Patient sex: M
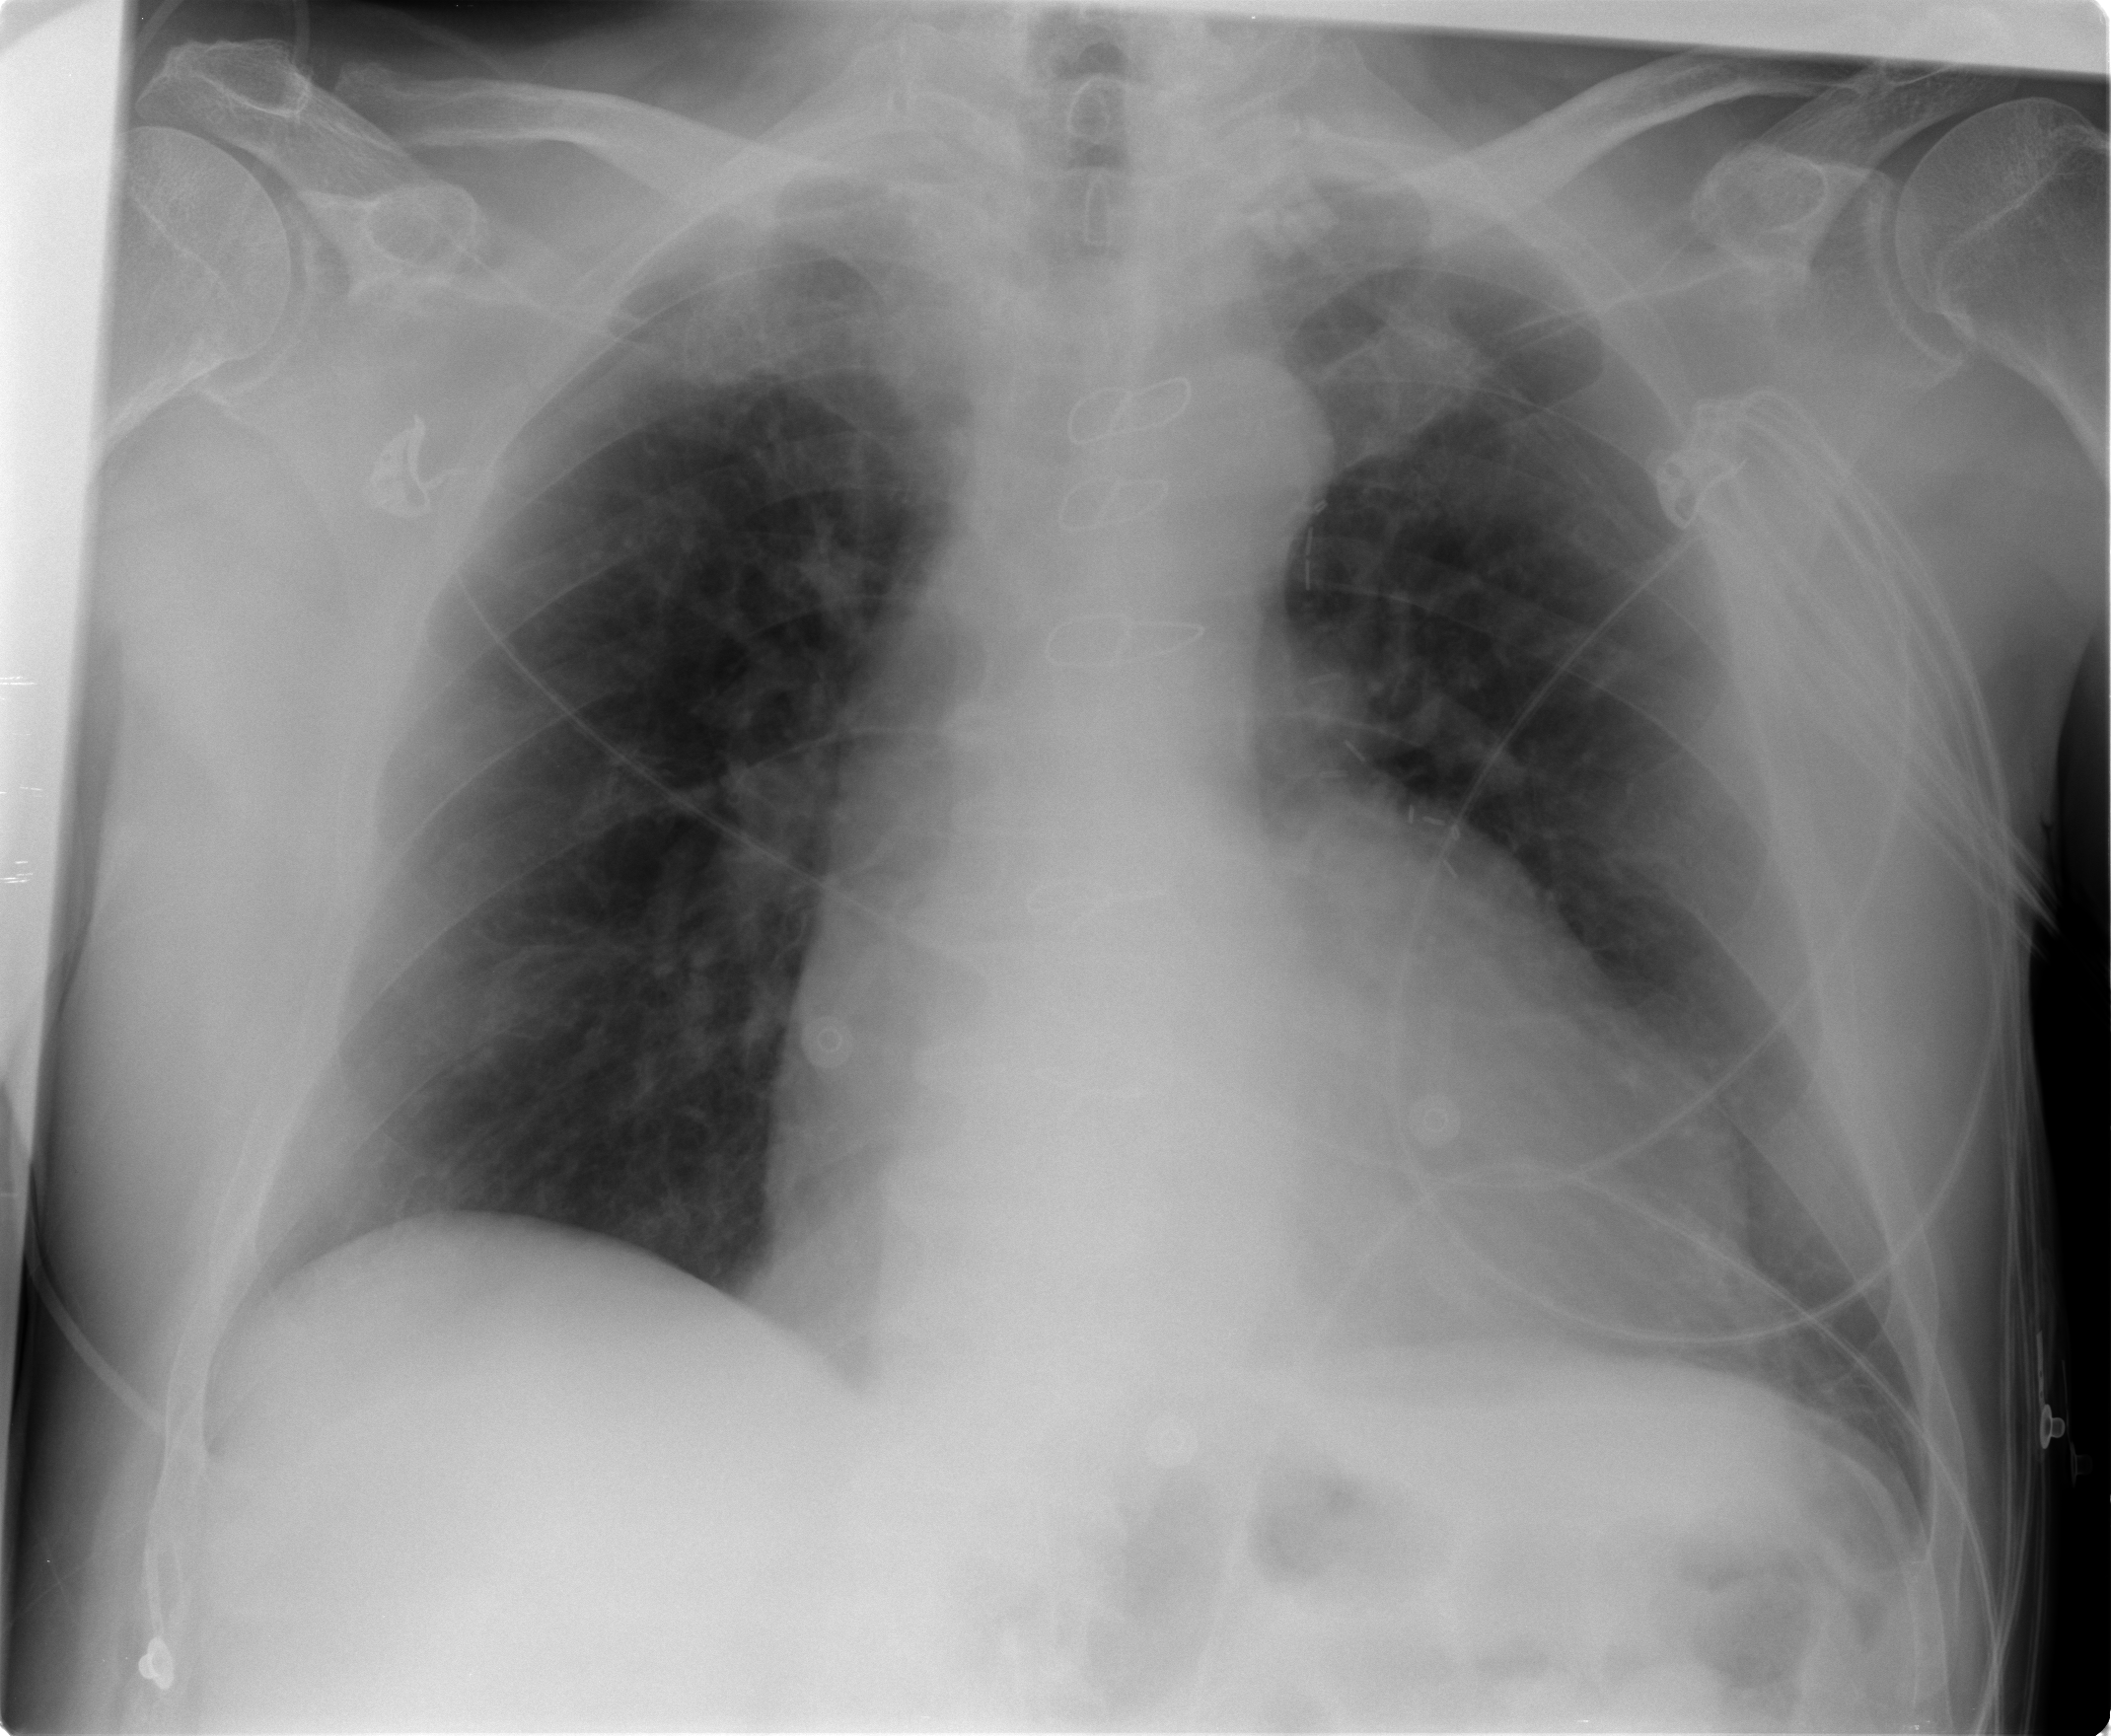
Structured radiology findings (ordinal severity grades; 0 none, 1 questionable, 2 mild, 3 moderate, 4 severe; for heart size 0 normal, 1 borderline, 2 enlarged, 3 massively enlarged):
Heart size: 2
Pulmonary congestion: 2
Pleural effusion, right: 0
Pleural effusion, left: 0
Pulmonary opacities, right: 0
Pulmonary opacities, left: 0
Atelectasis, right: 0
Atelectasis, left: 2